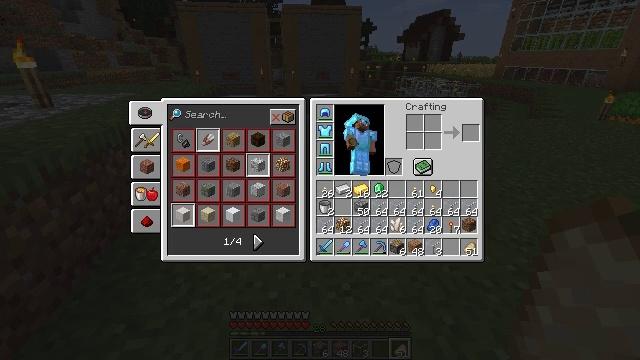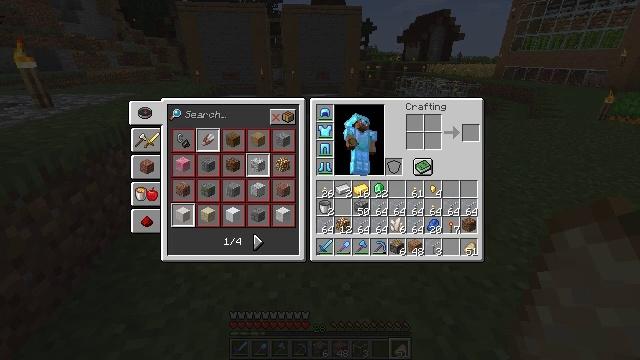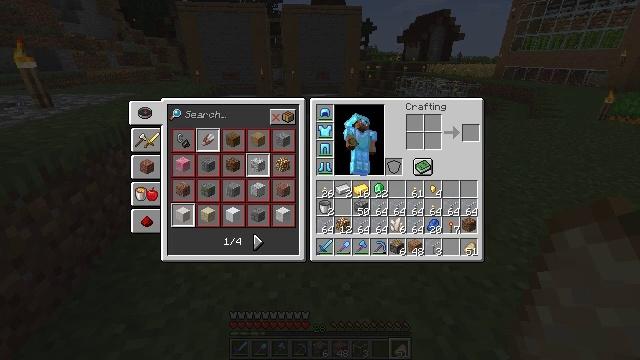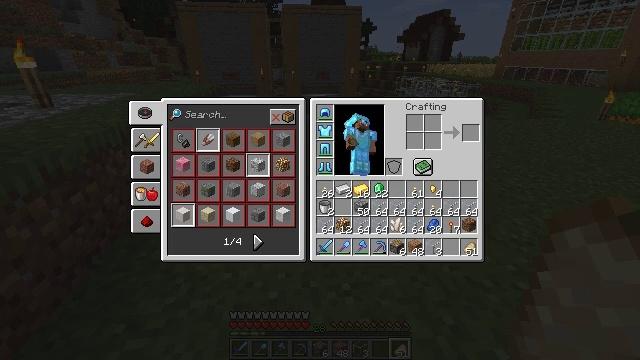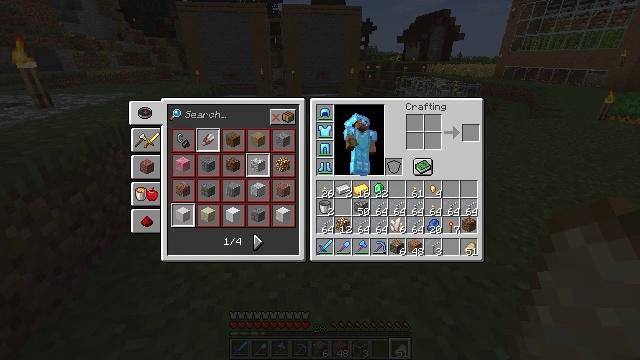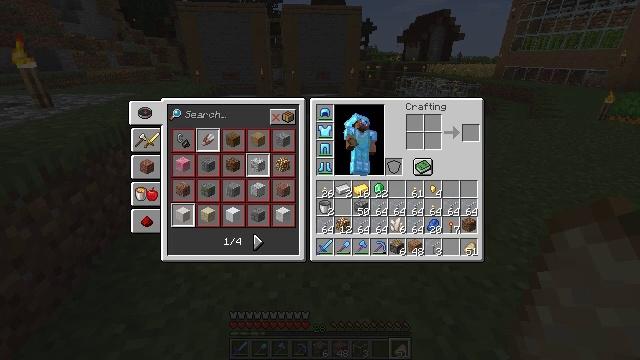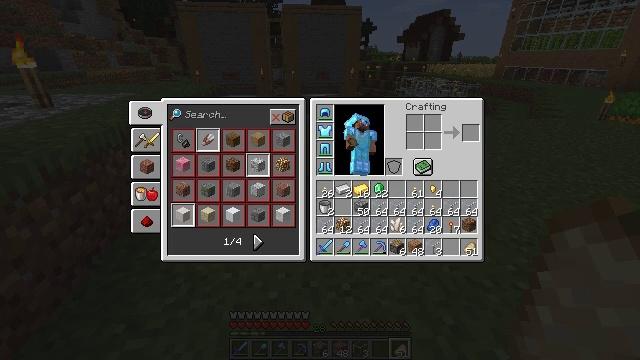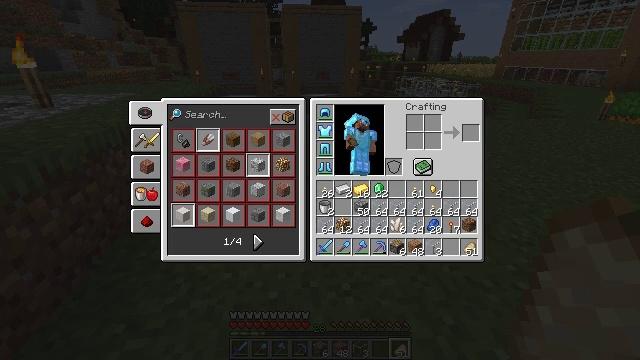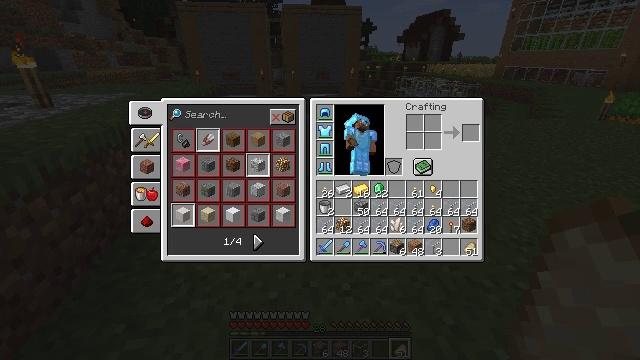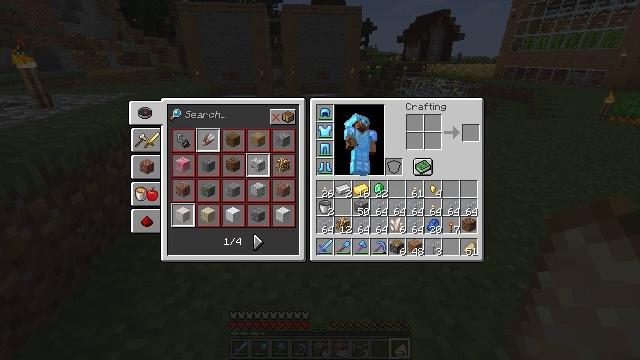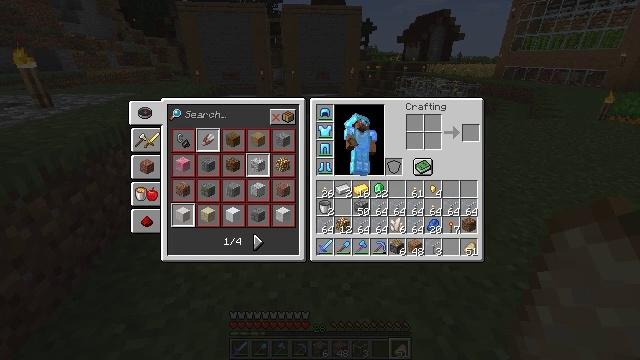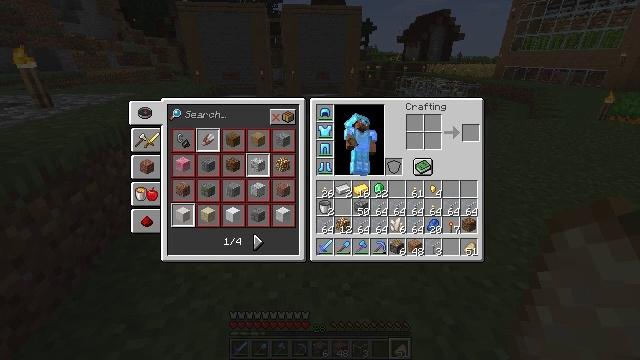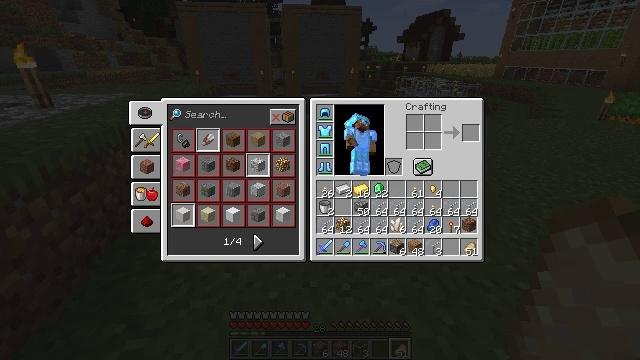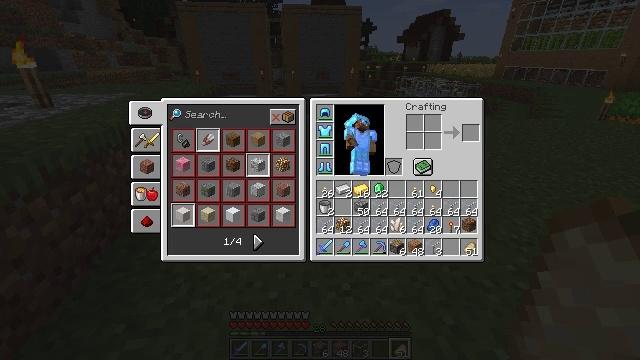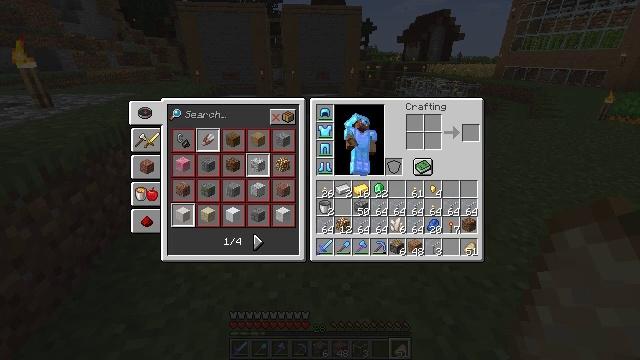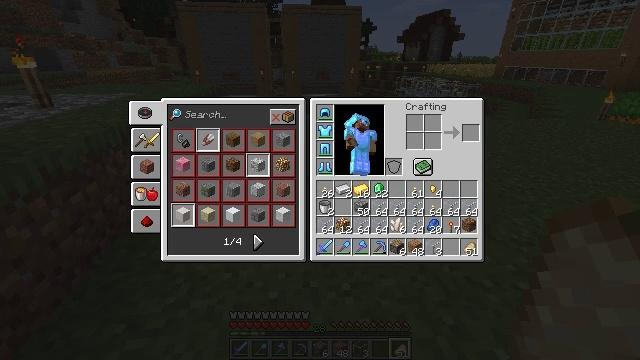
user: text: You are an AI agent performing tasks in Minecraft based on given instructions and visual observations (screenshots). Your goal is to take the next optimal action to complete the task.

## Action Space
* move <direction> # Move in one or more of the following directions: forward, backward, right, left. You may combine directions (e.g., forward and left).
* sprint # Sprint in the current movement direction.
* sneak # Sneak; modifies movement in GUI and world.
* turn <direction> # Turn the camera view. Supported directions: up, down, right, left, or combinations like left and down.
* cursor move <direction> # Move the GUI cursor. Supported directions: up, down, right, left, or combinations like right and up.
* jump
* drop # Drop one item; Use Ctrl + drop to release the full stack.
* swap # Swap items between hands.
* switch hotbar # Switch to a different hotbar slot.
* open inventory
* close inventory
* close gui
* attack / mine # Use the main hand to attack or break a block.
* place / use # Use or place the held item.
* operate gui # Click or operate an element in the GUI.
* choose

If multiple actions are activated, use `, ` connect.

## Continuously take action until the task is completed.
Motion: motion action
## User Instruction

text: Arrange the items to produce redstone in the crafting table.
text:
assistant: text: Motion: no_op
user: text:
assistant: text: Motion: no_op
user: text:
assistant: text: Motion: no_op
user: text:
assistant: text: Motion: no_op
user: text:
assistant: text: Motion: no_op
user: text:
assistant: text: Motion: no_op
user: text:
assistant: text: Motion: no_op
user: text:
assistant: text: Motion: no_op
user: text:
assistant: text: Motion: no_op
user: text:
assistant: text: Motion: no_op
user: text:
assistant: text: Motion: no_op
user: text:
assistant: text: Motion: no_op
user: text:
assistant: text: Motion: no_op
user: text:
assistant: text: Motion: no_op
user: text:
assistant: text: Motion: no_op
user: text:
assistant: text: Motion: no_op
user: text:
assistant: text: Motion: no_op
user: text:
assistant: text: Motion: no_op
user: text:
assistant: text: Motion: no_op
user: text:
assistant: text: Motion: no_op
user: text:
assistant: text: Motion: no_op
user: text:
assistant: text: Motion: no_op
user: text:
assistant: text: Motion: no_op
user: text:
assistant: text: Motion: no_op
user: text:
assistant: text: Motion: no_op
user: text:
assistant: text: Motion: no_op
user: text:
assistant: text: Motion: no_op
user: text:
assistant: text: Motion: no_op
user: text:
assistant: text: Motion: no_op
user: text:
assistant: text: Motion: no_op